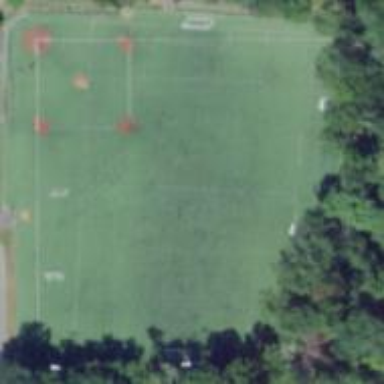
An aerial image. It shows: Pitch designed for baseball and soccer games.